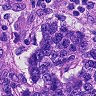
Metastatic tissue present: yes